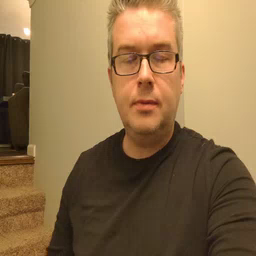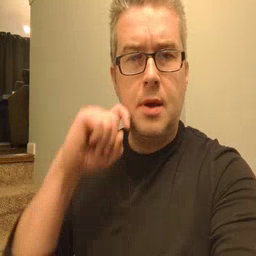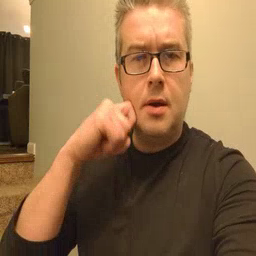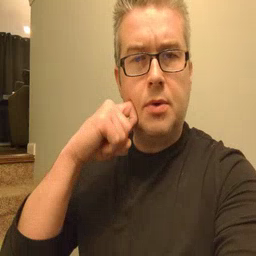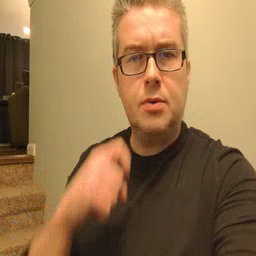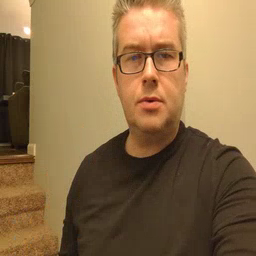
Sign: apple